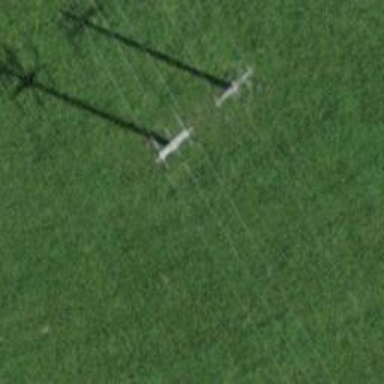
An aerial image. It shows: Three cables of power line.